Interaction volume radius: 5 \u00c5
Interaction volume height: 20 \u00c5
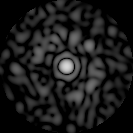
Disorder parameter: 0.8113